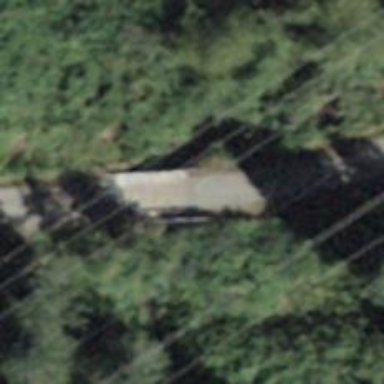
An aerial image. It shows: Path on bridge.